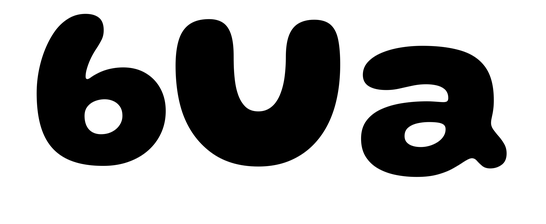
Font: Gluten_Bold